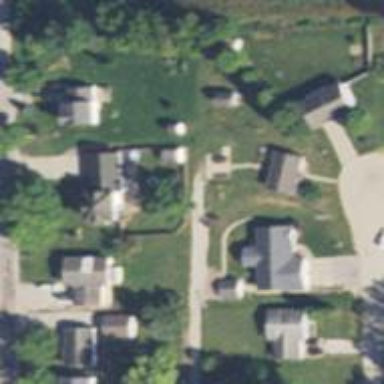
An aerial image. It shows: Alley classified as service road.